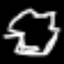
Label: octagon